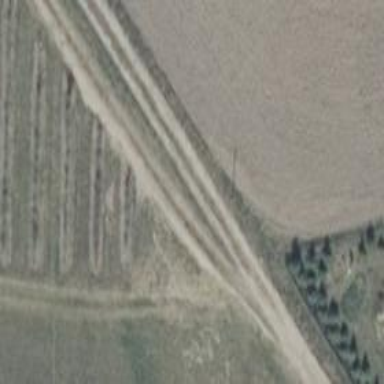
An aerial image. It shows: Sandy track with grade3 tracktype.